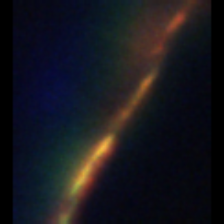
Taxon: Psuedo-nitzschia
Group: Diatoms